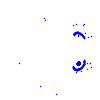
Particle: electron